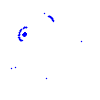
Particle: kaon